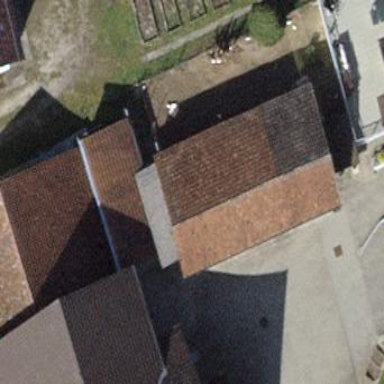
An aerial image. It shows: View of roof of building.